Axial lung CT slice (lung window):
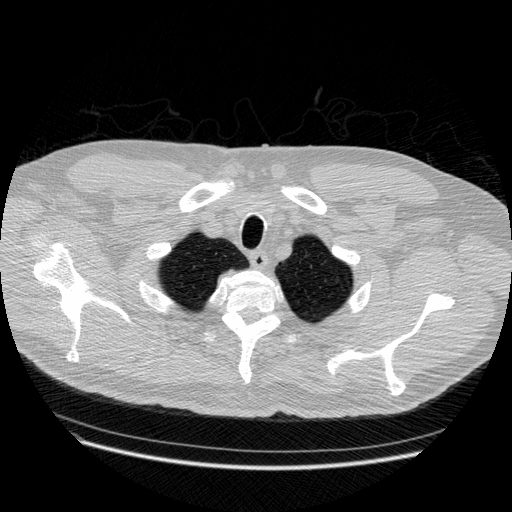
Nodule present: no